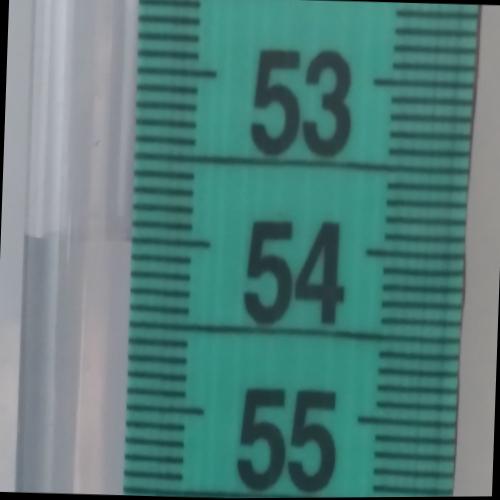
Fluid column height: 54.0 cm